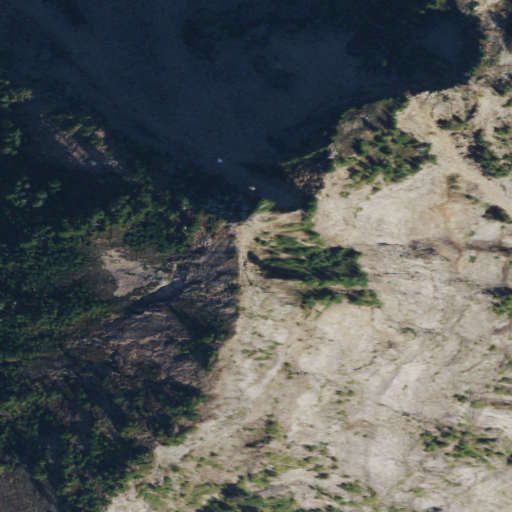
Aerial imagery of mountain in Washington named Lewis Peak containing barren land, evergreen forest, grassland, and shrub